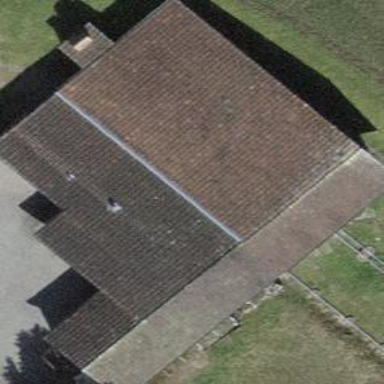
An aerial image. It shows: Building with brown roof used as shooting range.